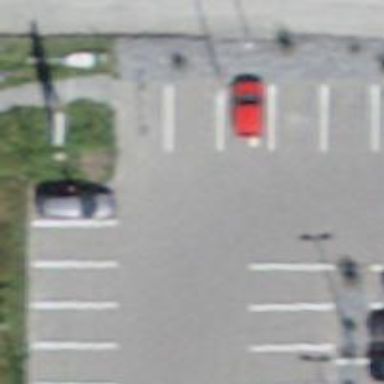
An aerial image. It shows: Road serving as parking aisle.